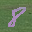
Label: 8